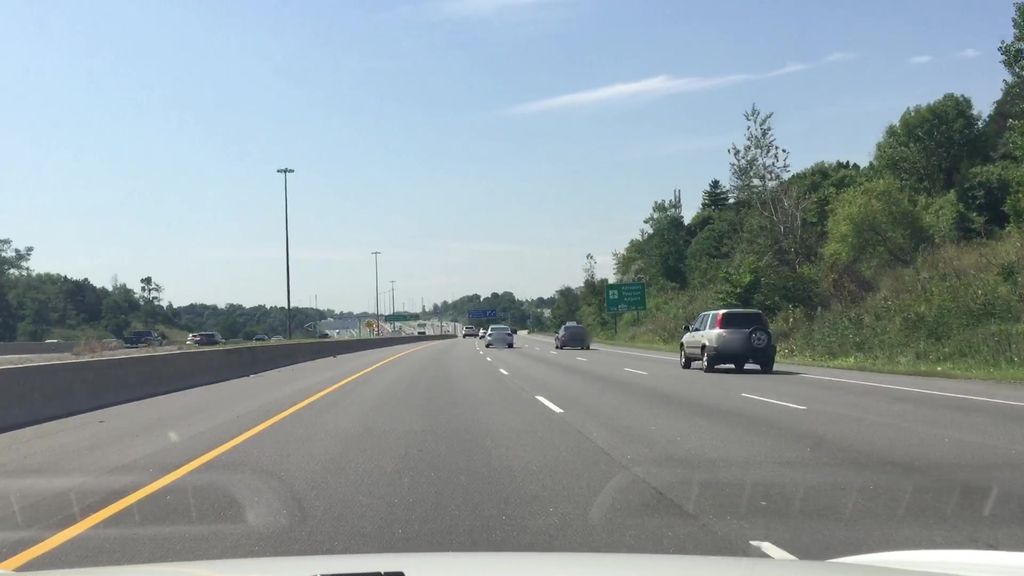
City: toronto